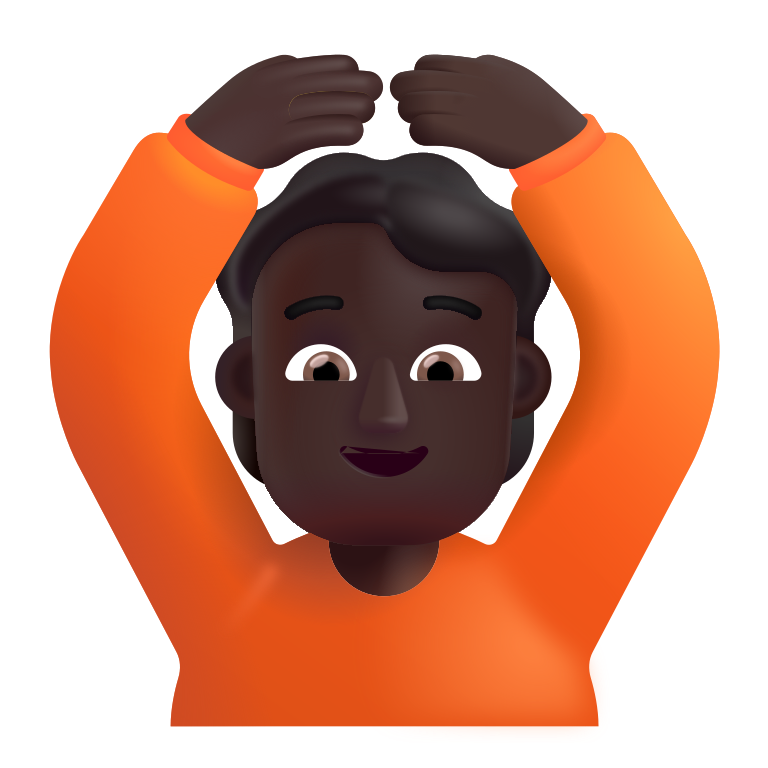
person gesturing ok color dark